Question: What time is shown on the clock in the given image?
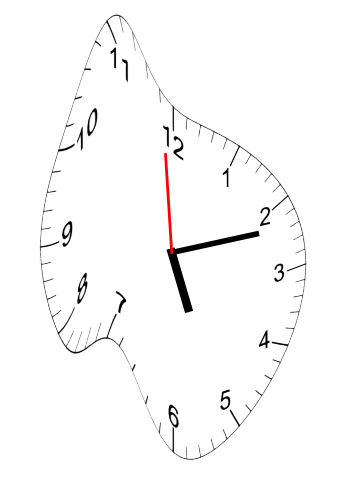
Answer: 05:11:59